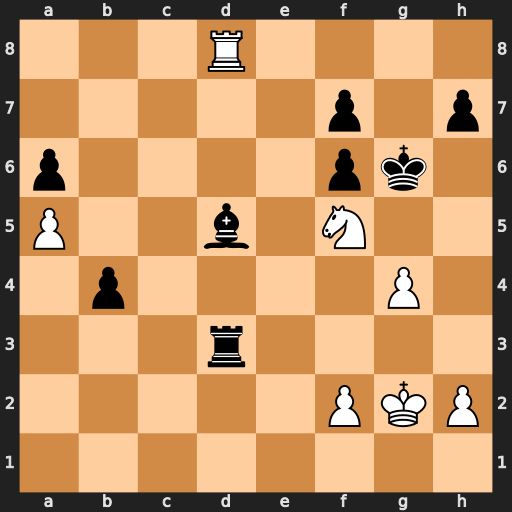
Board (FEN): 3R4/5p1p/p4pk1/P2b1N2/1p4P1/3r4/5PKP/8
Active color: w
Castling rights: -
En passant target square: -
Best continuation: Rxd5 Rxd5 Ne7+ Kg5 Nxd5